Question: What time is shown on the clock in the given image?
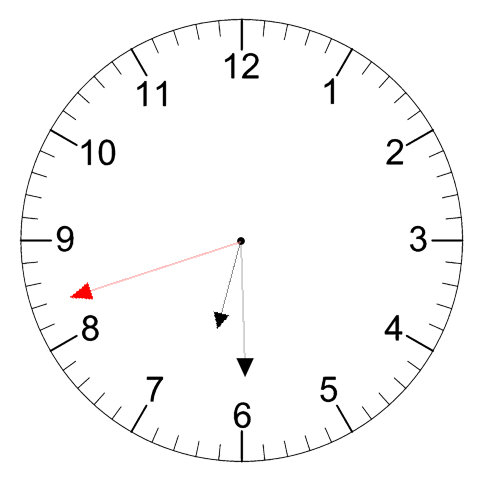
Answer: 06:29:42